Question: I installed LiClipse and Darktheme, there's a weird vertical line in the middle of the source code window I can't get rid off.
Infact, eclipse with pydev and theme applied also had this mysterious line, what is this used for and how do I mute it?

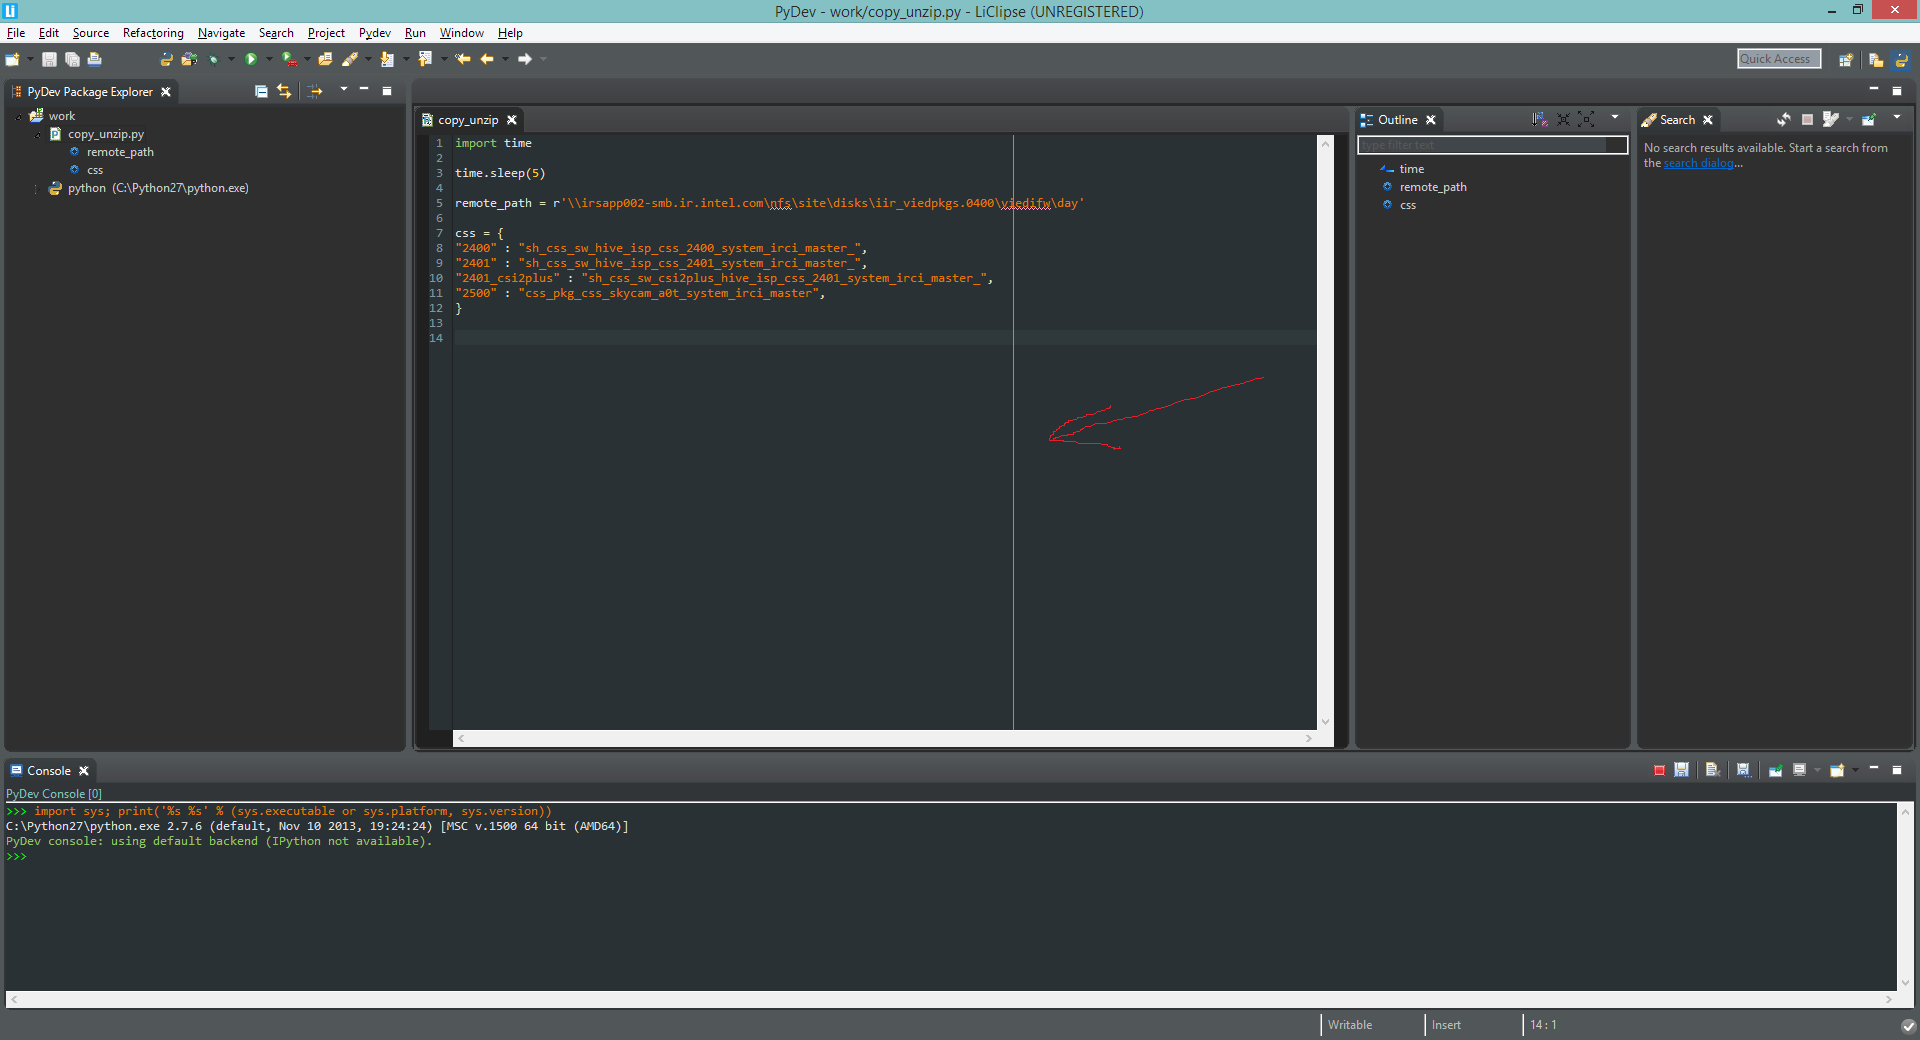
Answer: That looks like the Print Margin indicator. You can disable it and/or change it's color via > > .